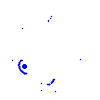
Particle: electron